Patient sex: F
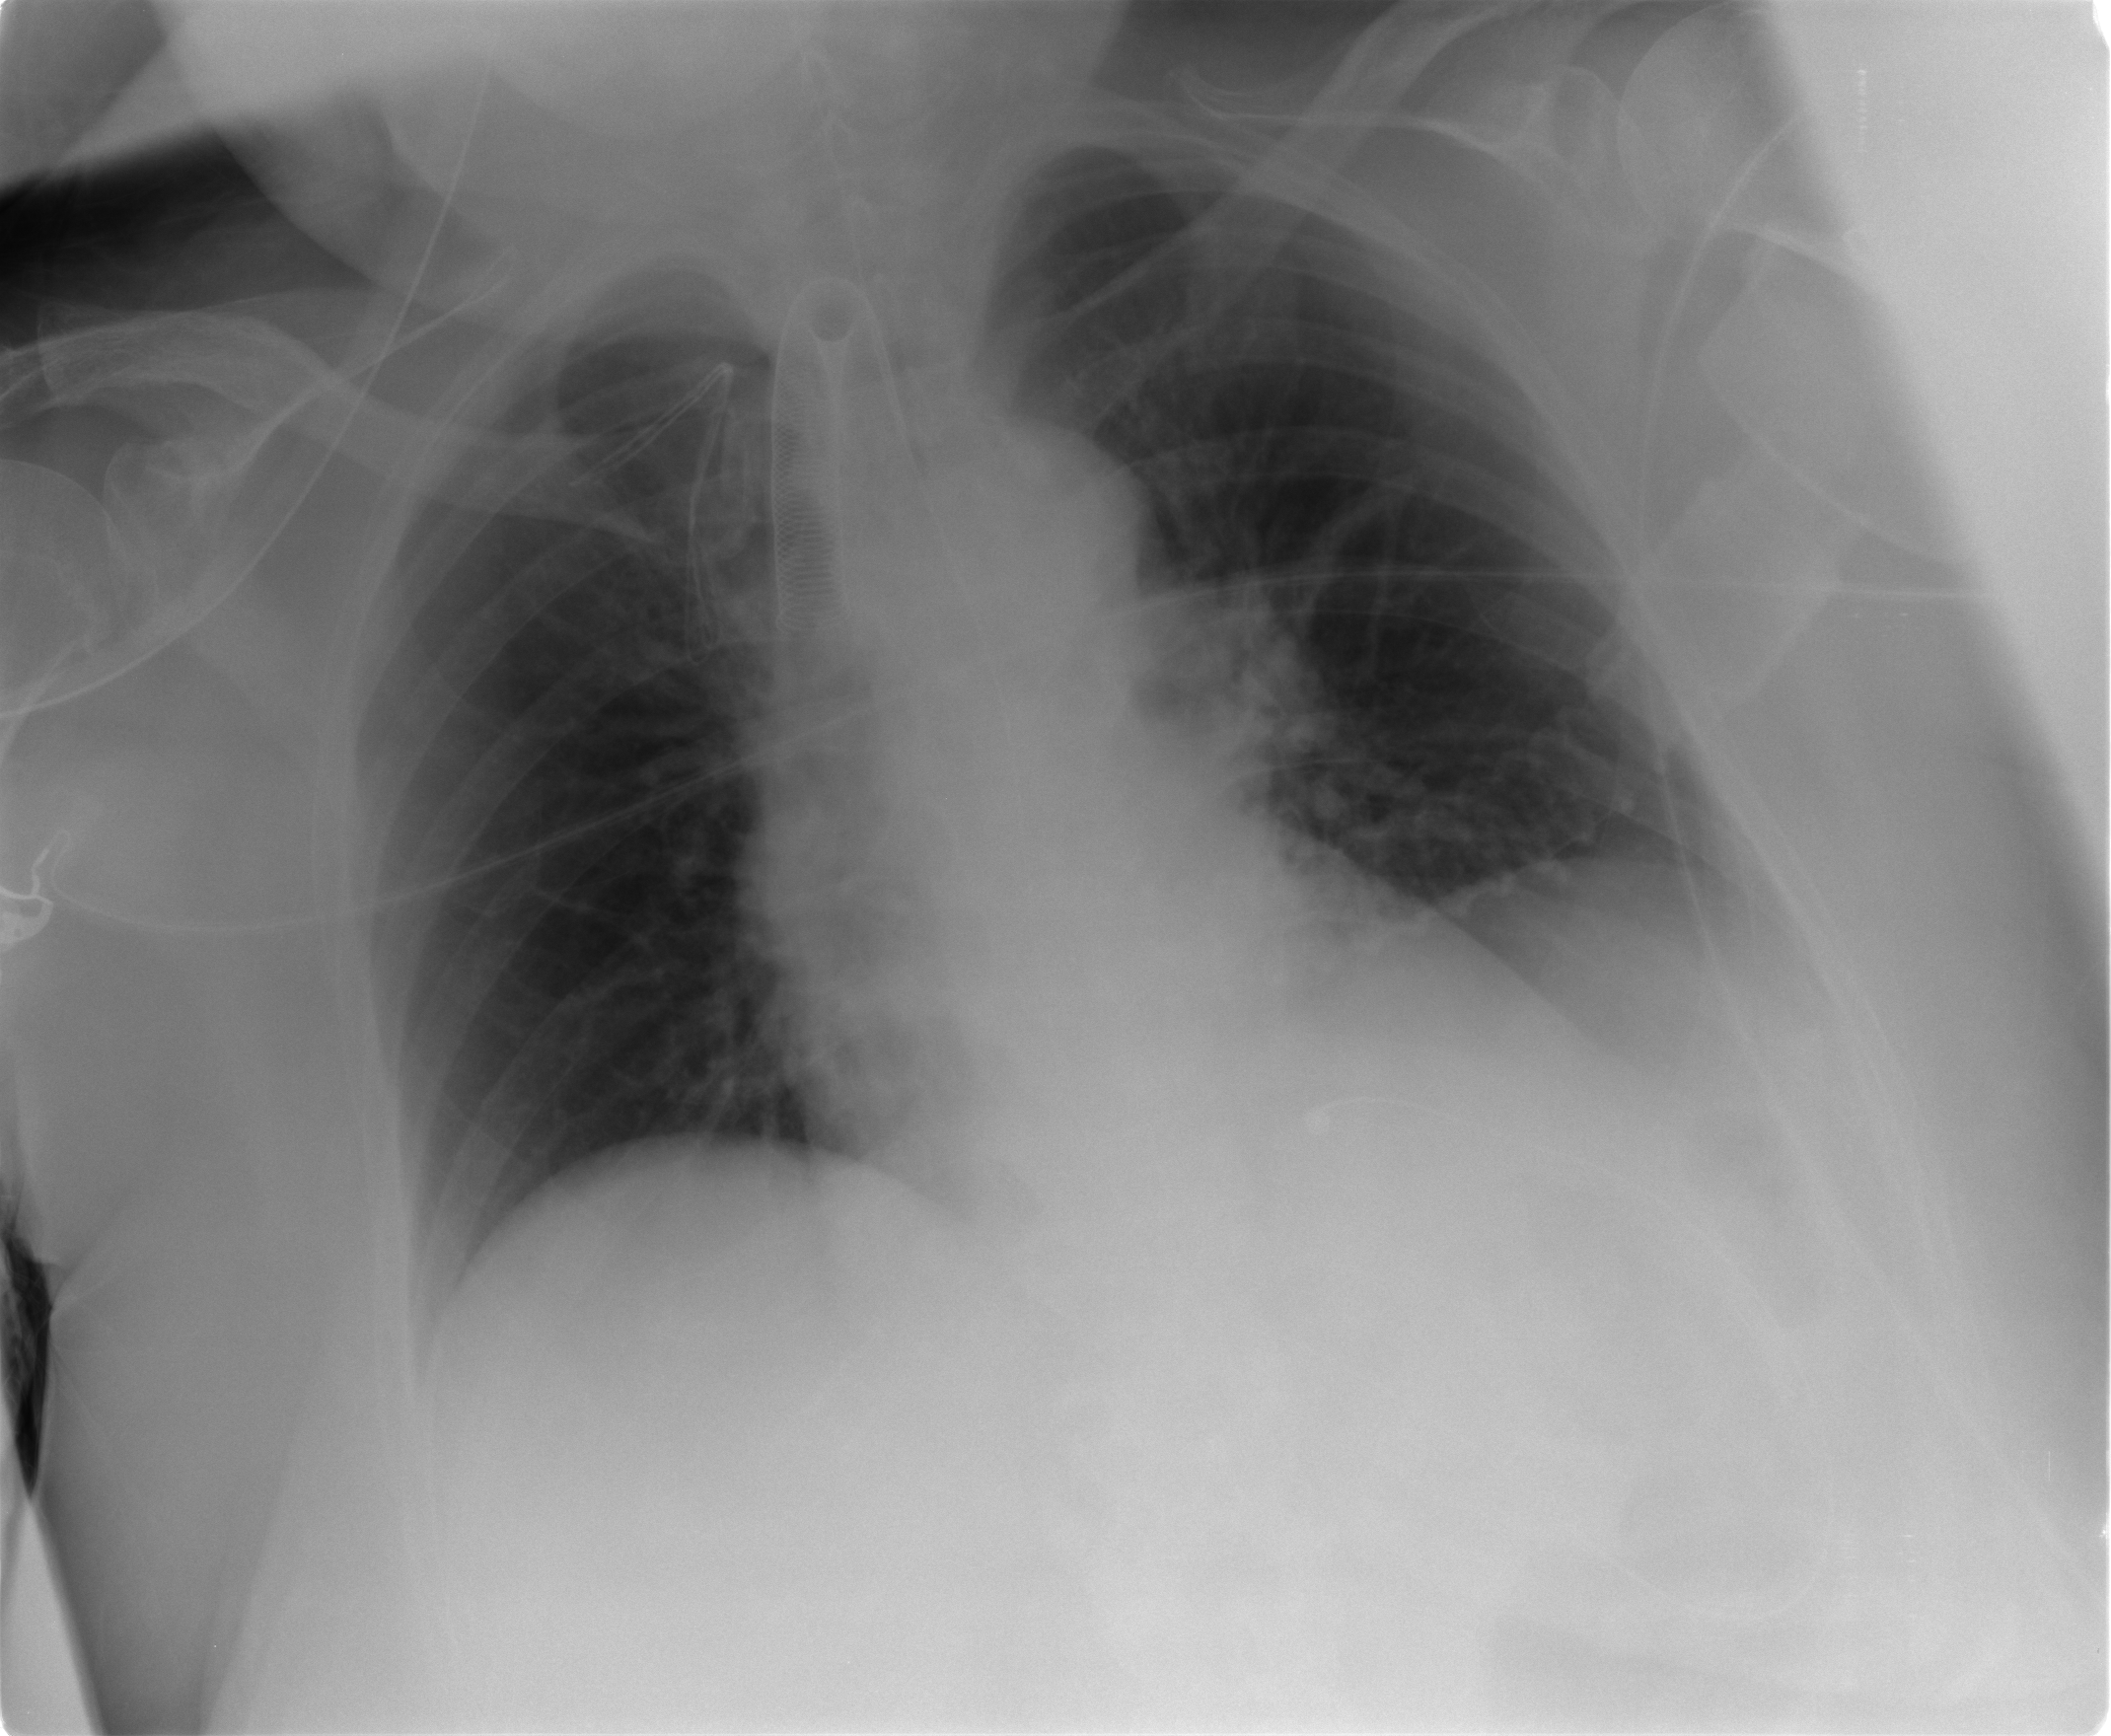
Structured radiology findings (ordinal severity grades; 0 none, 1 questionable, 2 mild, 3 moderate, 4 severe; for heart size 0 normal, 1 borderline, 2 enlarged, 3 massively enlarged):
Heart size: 0
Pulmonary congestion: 1
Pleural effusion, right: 0
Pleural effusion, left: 0
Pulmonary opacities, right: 0
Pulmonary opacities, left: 0
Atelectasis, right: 0
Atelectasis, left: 0